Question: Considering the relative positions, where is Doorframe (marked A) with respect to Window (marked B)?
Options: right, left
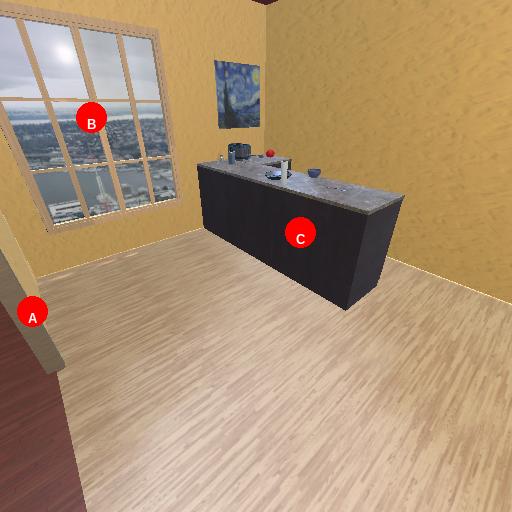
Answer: right